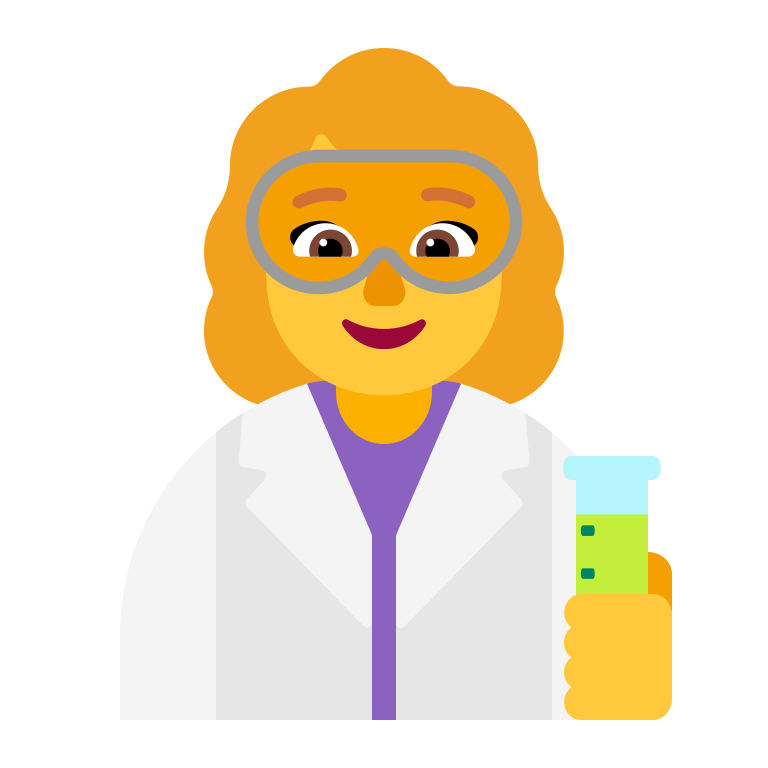
woman scientist flat default